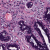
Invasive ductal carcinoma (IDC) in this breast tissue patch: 0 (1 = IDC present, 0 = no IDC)